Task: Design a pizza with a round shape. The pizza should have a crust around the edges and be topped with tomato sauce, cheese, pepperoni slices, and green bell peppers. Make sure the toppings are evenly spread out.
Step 433:
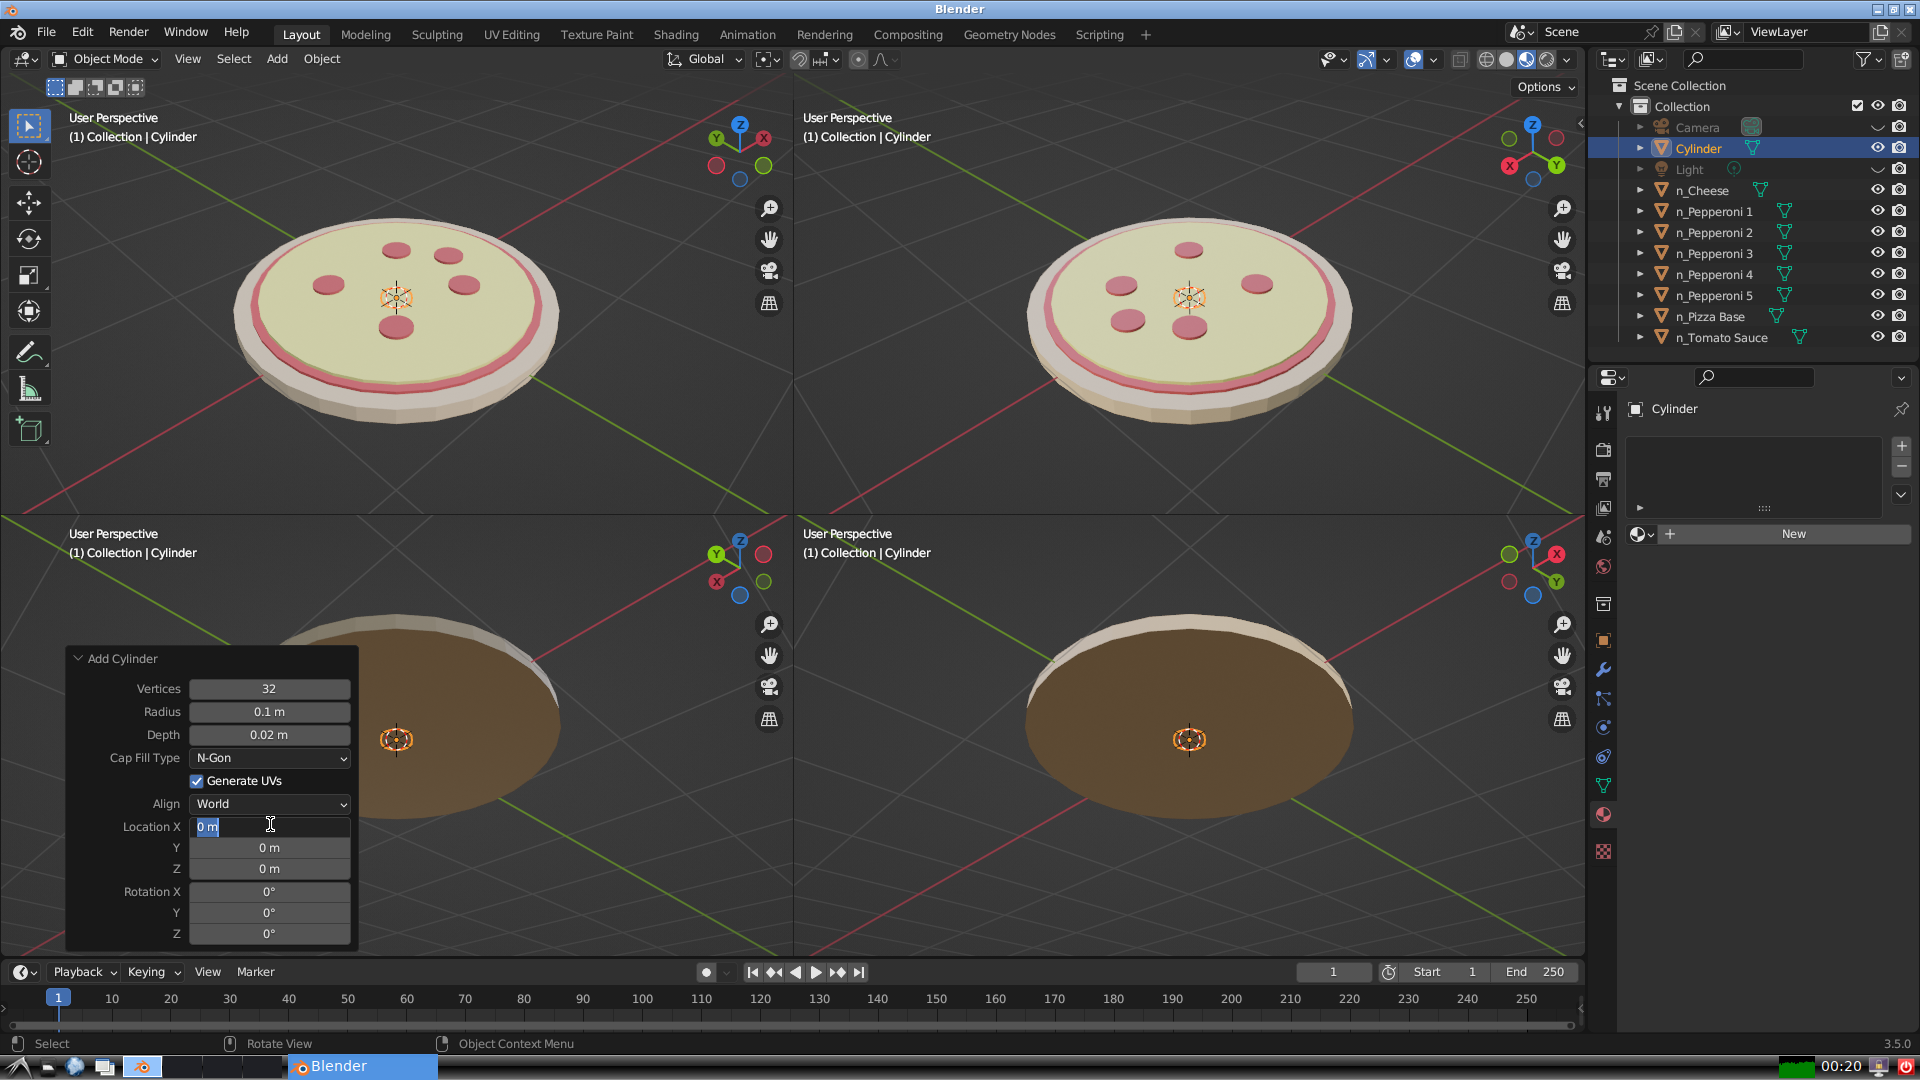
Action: input_text: -0.5